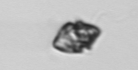
Label: Kryptoperidinium_triquetrum